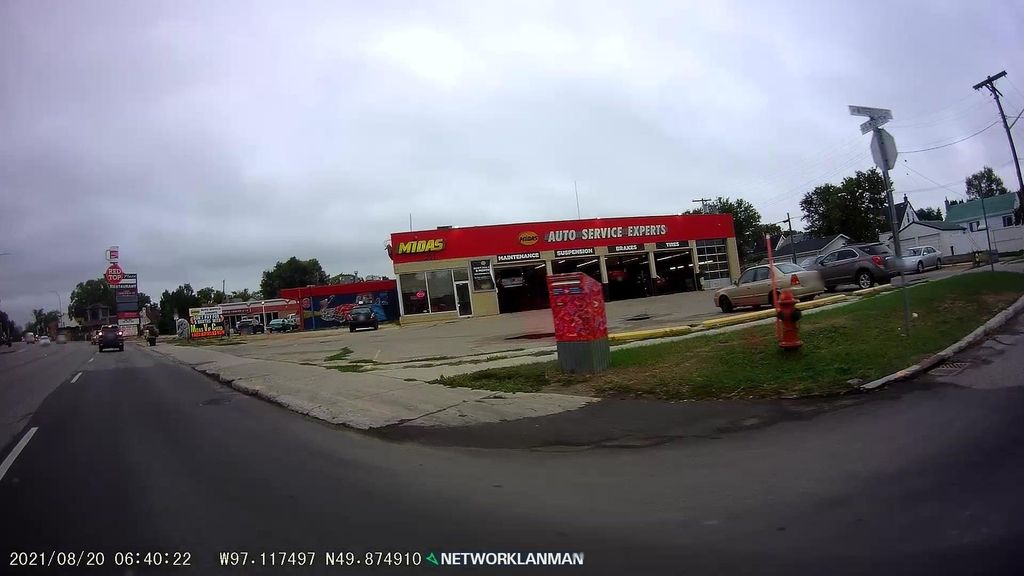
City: winnipeg